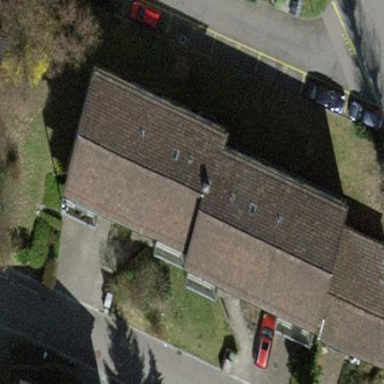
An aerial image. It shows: Pitched roof building.